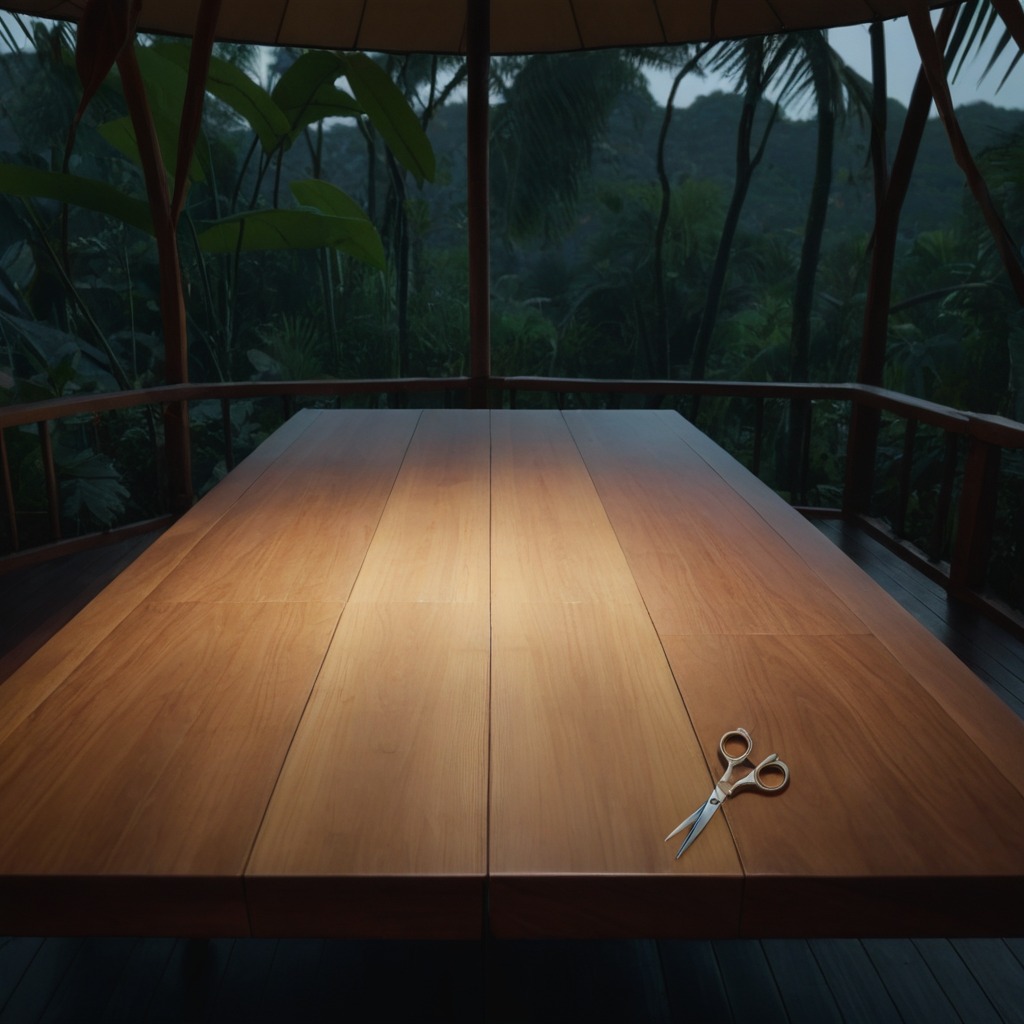
A scissor is lying on the wooden table.